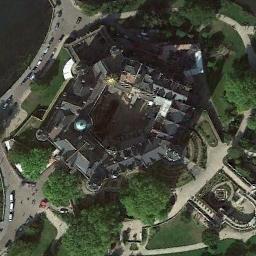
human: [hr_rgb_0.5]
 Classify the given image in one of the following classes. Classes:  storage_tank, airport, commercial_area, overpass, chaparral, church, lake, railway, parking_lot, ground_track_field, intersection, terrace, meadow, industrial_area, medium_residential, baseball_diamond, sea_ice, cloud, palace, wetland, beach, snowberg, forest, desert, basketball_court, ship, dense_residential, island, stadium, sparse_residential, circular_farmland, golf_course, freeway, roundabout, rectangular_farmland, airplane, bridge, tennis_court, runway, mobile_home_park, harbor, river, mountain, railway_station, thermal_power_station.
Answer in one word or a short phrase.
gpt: palace